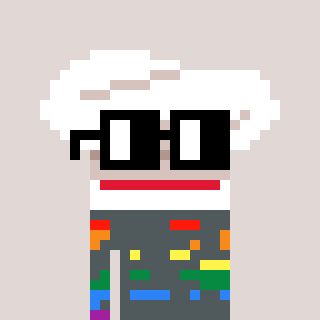
a pixel art character with square black glasses, a chef hat-shaped head and a bege-colored body on a warm background